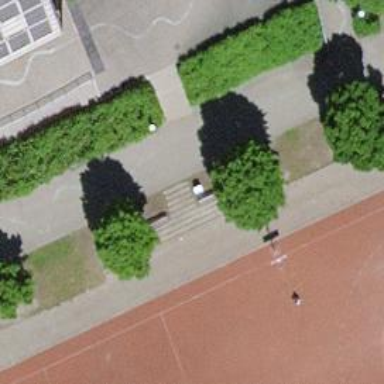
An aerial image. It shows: Set of concrete steps.